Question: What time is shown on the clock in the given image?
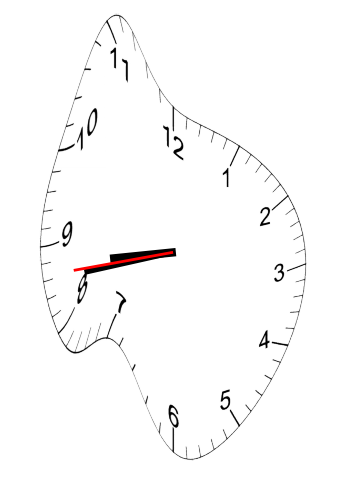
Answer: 08:42:43